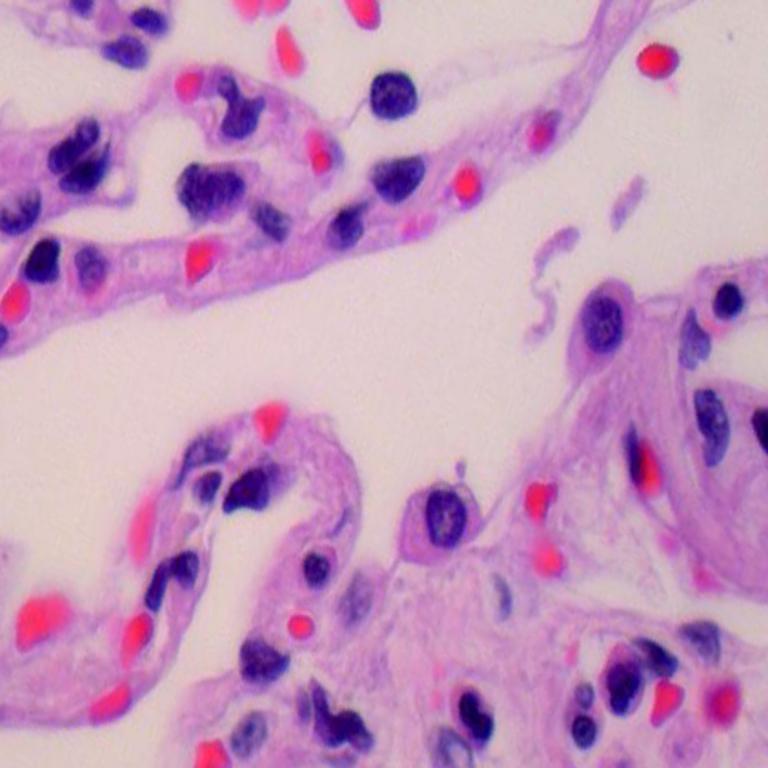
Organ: lung
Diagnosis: benign